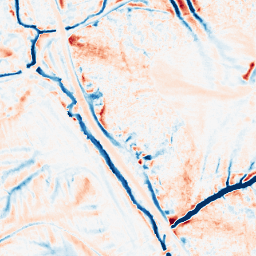
Category: edge_preserving
Decomposition family: median
Decomposition parameters: size: 15
Upsampling method: linear_exact
Upsampling parameters: scale: 4
Upsampling scale: 4